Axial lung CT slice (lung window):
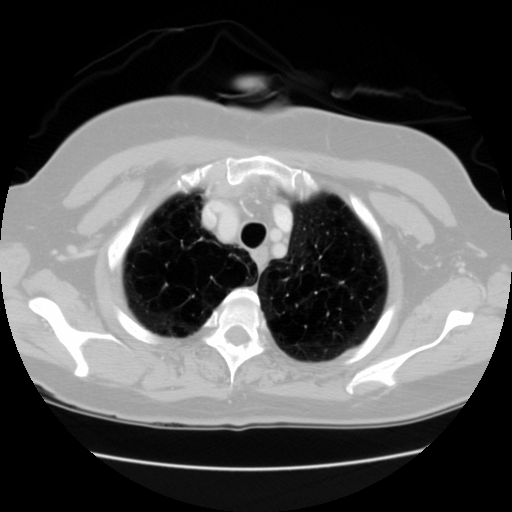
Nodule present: no